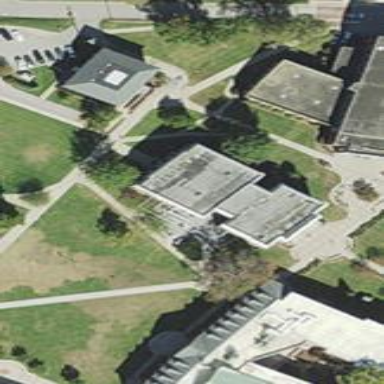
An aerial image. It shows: University building.